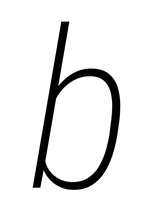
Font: Roboto-Italic_Condensed_ExtraLight_Italic